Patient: sex M, age 71
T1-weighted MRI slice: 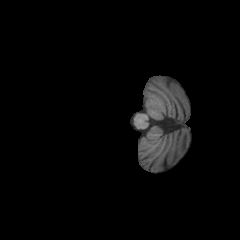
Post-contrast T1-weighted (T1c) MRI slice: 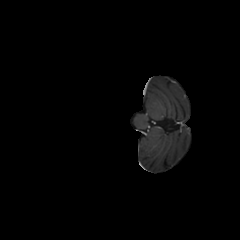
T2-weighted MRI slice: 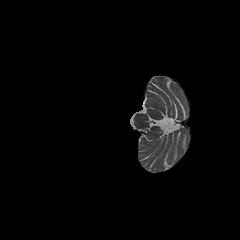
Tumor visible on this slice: no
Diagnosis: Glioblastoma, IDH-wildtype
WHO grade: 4